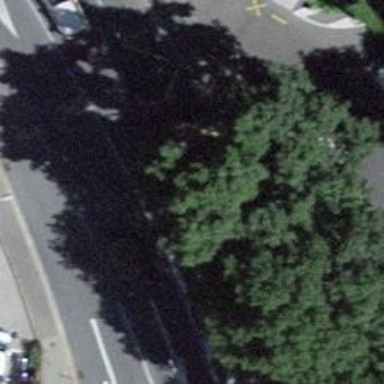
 serving as platform for public transportation."